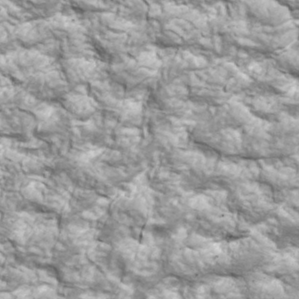
Label: non_frost